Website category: jobs
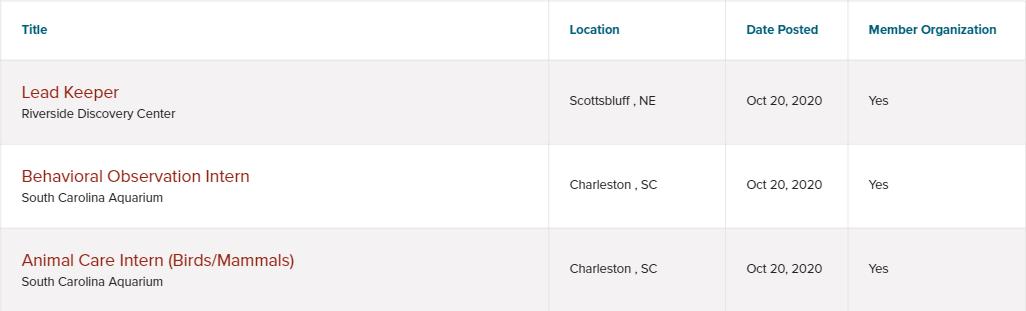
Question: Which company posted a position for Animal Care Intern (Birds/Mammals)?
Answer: South Carolina Aquarium

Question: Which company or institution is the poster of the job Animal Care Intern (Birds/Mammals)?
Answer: South Carolina Aquarium

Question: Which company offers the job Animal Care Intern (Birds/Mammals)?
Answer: South Carolina Aquarium

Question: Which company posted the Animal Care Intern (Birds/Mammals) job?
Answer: South Carolina Aquarium

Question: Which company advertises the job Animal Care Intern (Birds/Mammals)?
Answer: South Carolina Aquarium

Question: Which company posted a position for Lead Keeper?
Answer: Riverside Discovery Center

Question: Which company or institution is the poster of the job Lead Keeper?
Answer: Riverside Discovery Center

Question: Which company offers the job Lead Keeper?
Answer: Riverside Discovery Center

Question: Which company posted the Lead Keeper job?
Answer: Riverside Discovery Center

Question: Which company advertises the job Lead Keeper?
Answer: Riverside Discovery Center

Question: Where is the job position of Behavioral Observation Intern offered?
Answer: Charleston , SC

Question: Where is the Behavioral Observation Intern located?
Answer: Charleston , SC

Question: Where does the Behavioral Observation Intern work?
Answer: Charleston , SC

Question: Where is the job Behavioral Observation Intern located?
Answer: Charleston , SC

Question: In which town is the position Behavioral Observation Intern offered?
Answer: Charleston , SC

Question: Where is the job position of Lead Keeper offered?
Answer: Scottsbluff , NE

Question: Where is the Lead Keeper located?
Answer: Scottsbluff , NE

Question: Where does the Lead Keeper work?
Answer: Scottsbluff , NE

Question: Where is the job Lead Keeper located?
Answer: Scottsbluff , NE

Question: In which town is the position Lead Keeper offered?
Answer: Scottsbluff , NE

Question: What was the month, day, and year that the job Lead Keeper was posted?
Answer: Oct 20, 2020

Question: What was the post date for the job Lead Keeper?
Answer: Oct 20, 2020

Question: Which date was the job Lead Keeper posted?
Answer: Oct 20, 2020

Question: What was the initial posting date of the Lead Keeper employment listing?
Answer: Oct 20, 2020

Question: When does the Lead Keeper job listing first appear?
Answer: Oct 20, 2020

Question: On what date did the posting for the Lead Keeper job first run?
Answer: Oct 20, 2020

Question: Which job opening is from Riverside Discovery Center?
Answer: Lead Keeper

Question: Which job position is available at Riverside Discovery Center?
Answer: Lead Keeper

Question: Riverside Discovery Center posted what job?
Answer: Lead Keeper

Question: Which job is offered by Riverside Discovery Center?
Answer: Lead Keeper

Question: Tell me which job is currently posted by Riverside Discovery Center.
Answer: Lead Keeper

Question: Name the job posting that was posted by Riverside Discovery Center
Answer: Lead Keeper

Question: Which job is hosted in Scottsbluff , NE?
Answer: Lead Keeper

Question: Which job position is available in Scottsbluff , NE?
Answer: Lead Keeper

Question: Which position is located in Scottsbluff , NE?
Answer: Lead Keeper

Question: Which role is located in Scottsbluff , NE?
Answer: Lead Keeper

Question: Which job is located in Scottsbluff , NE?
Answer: Lead Keeper

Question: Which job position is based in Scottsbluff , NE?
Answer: Lead Keeper